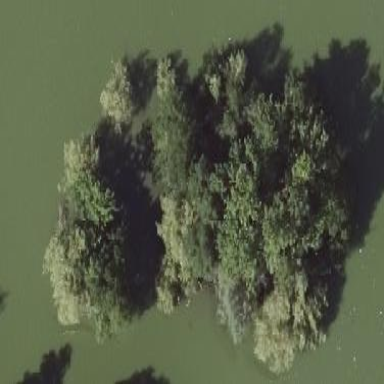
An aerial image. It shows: Islet covered with mixed woodland.